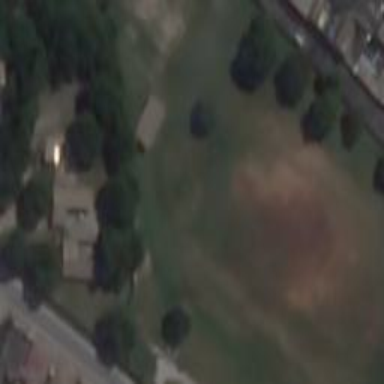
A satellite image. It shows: Soccer pitch within recreation ground.